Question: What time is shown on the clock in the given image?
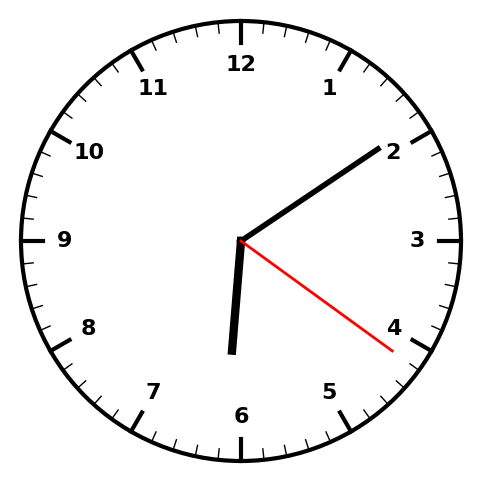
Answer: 06:09:21